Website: apple
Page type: payment
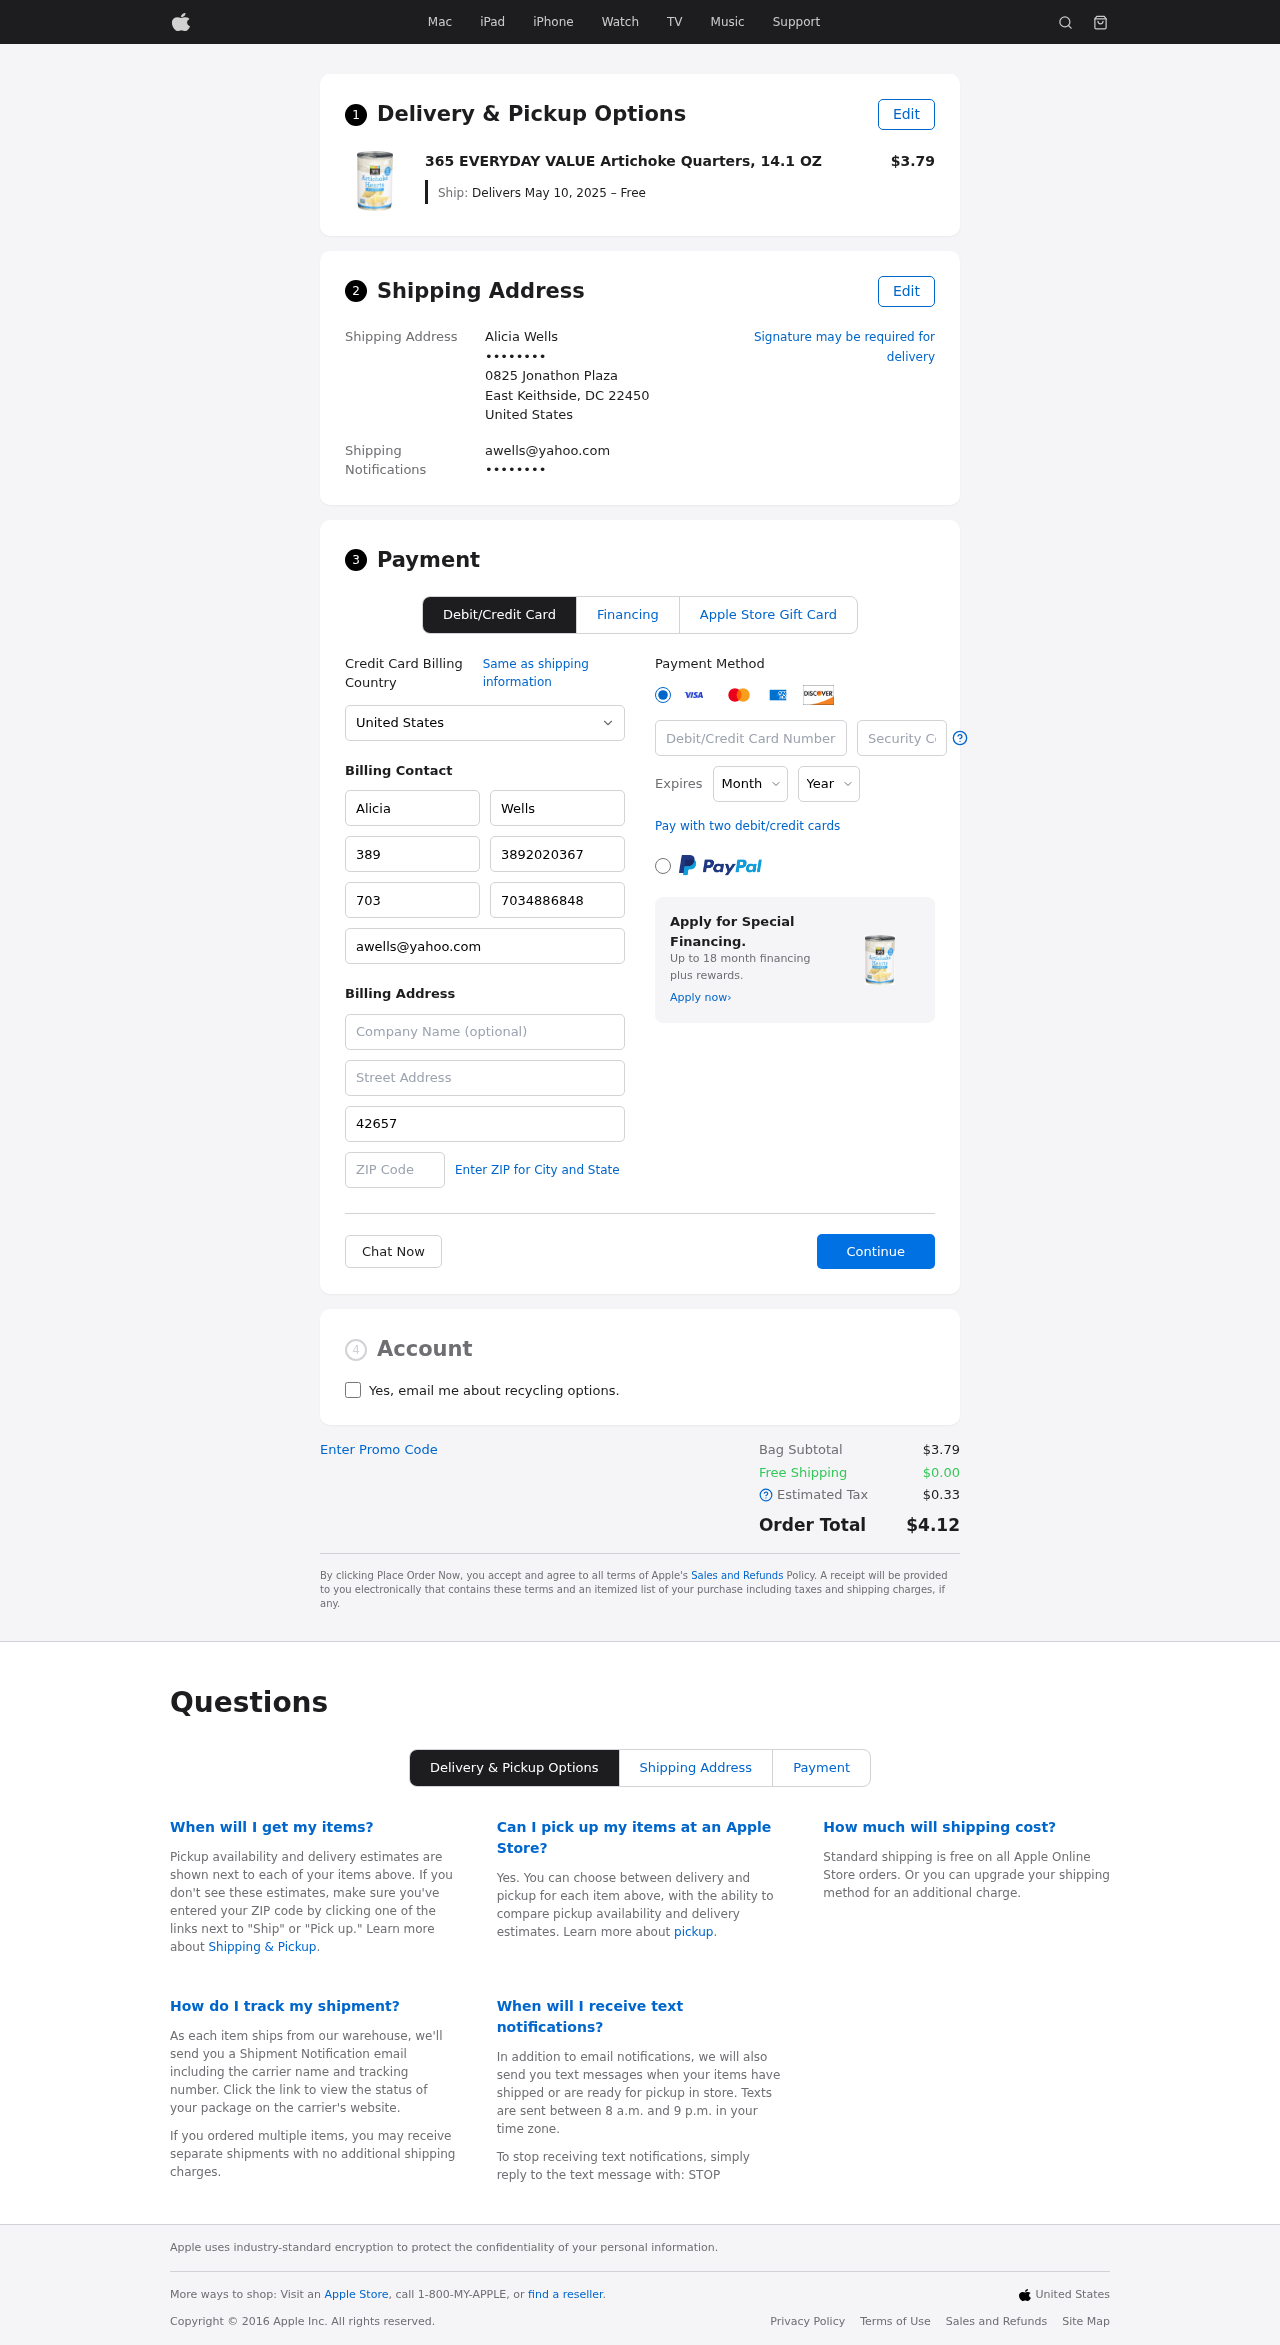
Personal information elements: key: PII_CARD_CVV
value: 6591
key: PII_CARD_EXPIRY_MONTH
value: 06
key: PII_CARD_EXPIRY_YEAR
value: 28
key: PII_CARD_NUMBER
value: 3472 8661 9526 061
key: PII_CITY_STATE_ZIP
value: East Keithside, DC 22450
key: PII_COUNTRY
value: United States
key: PII_EMAIL
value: awells@yahoo.com
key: PII_EMAIL2
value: awells@yahoo.com
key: PII_FIRSTNAME
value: Alicia
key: PII_FULLNAME
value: Alicia Wells
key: PII_LASTNAME
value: Wells
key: PII_PHONE3
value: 3892020367
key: PII_PHONE_ALT
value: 7034886848
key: PII_PHONE_ALT_AREA
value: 703
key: PII_PHONE_AREA
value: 389
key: PII_SECURITY_CODE
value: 42657
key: PII_STREET
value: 0825 Jonathon Plaza
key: PII_PHONE
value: ••••••••
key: PII_PHONE2
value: ••••••••
Product elements: key: PRODUCT1_NAME
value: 365 EVERYDAY VALUE Artichoke Quarters, 14.1 OZ
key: PRODUCT1_PRICE
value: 3.79
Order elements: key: ORDER_DELIVERY_DATE
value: Delivers May 10, 2025 – Free
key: ORDER_SUBTOTAL
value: $3.79
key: ORDER_SHIPPING_COST
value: $0.00
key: ORDER_TAX
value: $0.33
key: ORDER_TOTAL
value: $4.12